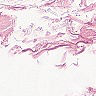
Metastatic tissue present: no